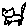
Label: cat